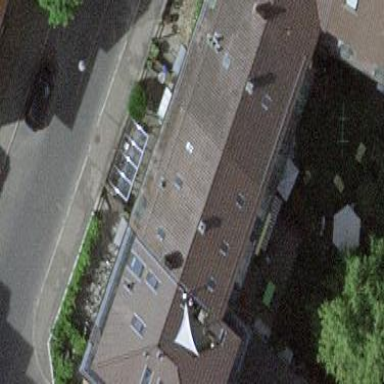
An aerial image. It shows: Charming apartments building with mansard roof design.